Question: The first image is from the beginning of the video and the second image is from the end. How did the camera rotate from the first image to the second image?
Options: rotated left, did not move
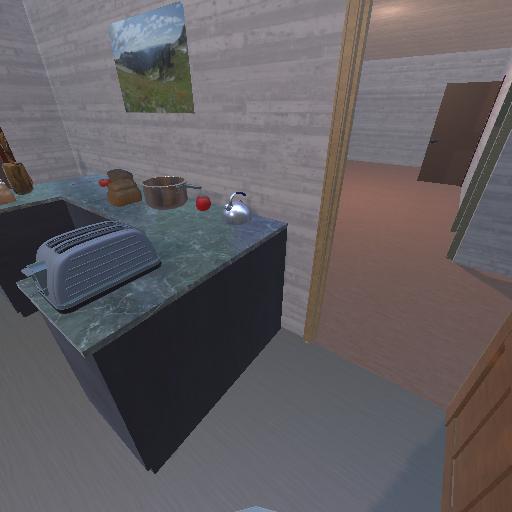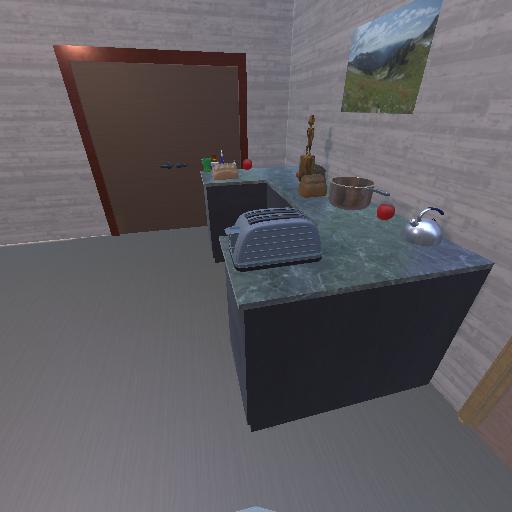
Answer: rotated left